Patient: sex M, age 42
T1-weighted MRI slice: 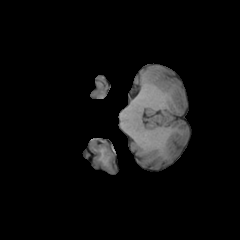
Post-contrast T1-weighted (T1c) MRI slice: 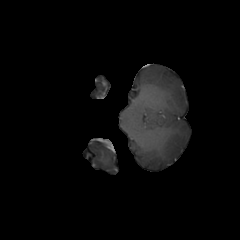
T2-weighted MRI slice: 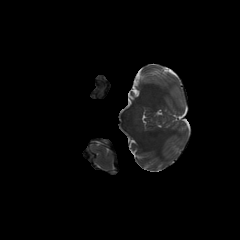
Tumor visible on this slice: no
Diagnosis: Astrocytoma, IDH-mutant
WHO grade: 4